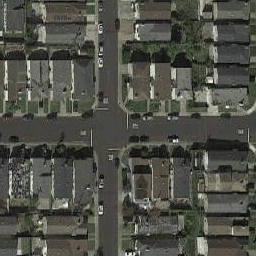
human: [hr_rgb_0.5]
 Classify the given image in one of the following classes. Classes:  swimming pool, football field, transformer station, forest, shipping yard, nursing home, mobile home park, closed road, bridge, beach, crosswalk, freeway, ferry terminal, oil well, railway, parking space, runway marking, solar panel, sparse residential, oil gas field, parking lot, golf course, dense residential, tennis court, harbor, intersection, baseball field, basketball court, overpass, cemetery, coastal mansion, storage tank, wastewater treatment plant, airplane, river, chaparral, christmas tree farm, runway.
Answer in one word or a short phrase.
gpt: intersection